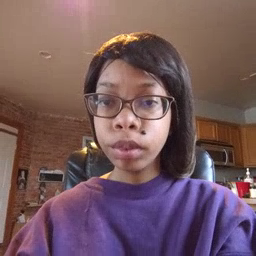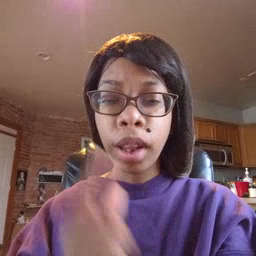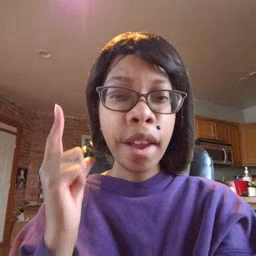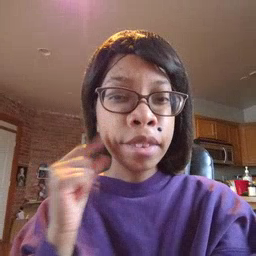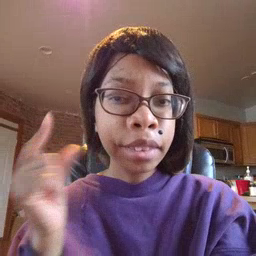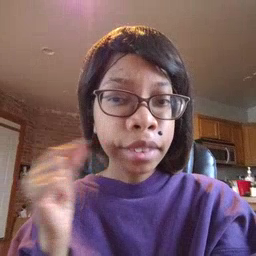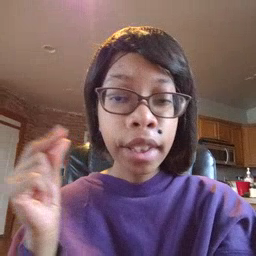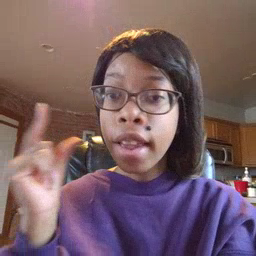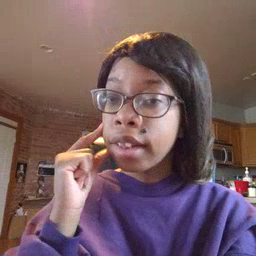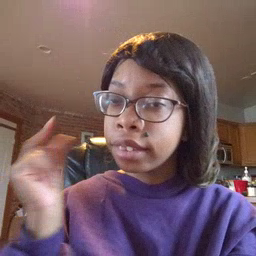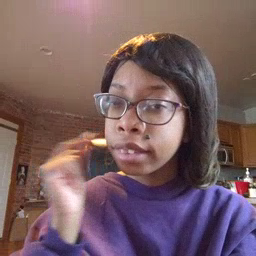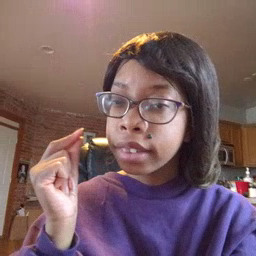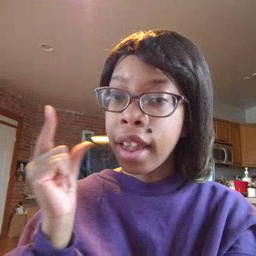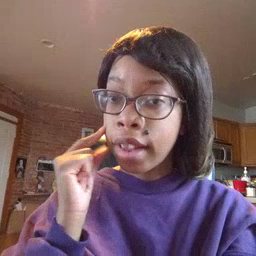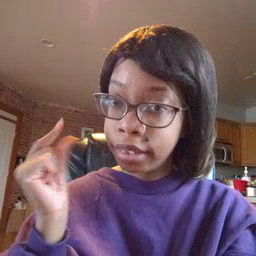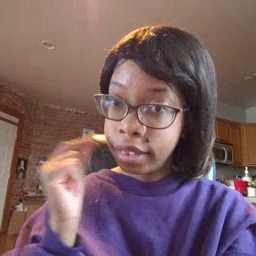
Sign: cat